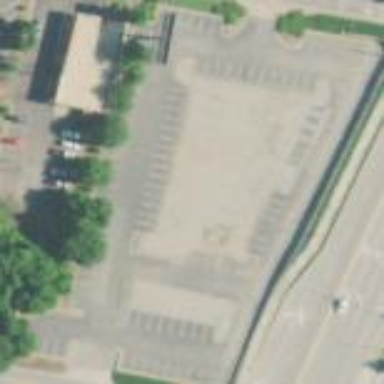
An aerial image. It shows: Parking area with ground surface.